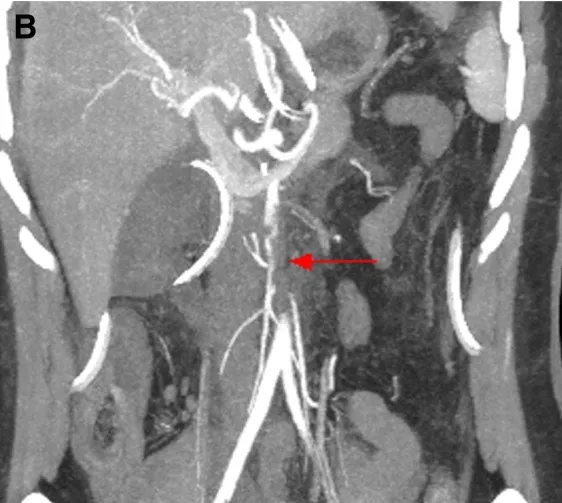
(A, B) Contrast-enhanced abdominal CT scan on postoperative day 1. A = axial. B = coronal. The images reveal an intraluminal thrombus (red arrow) in the proximal SMA ~1.5 cm from its aortic origin, causing near complete occlusion of the SMA.
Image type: radiology (ct)